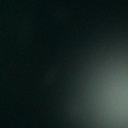
Screen state: off